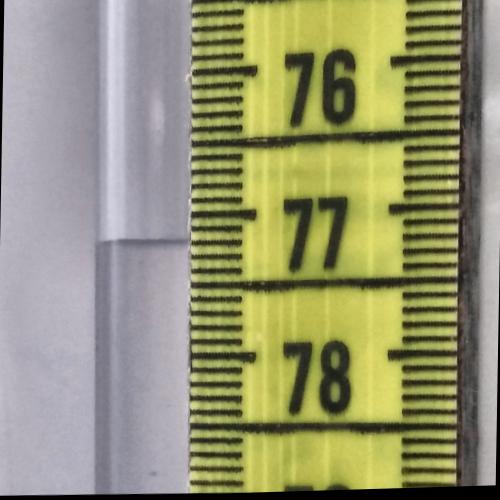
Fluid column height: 77.2 cm